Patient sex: M
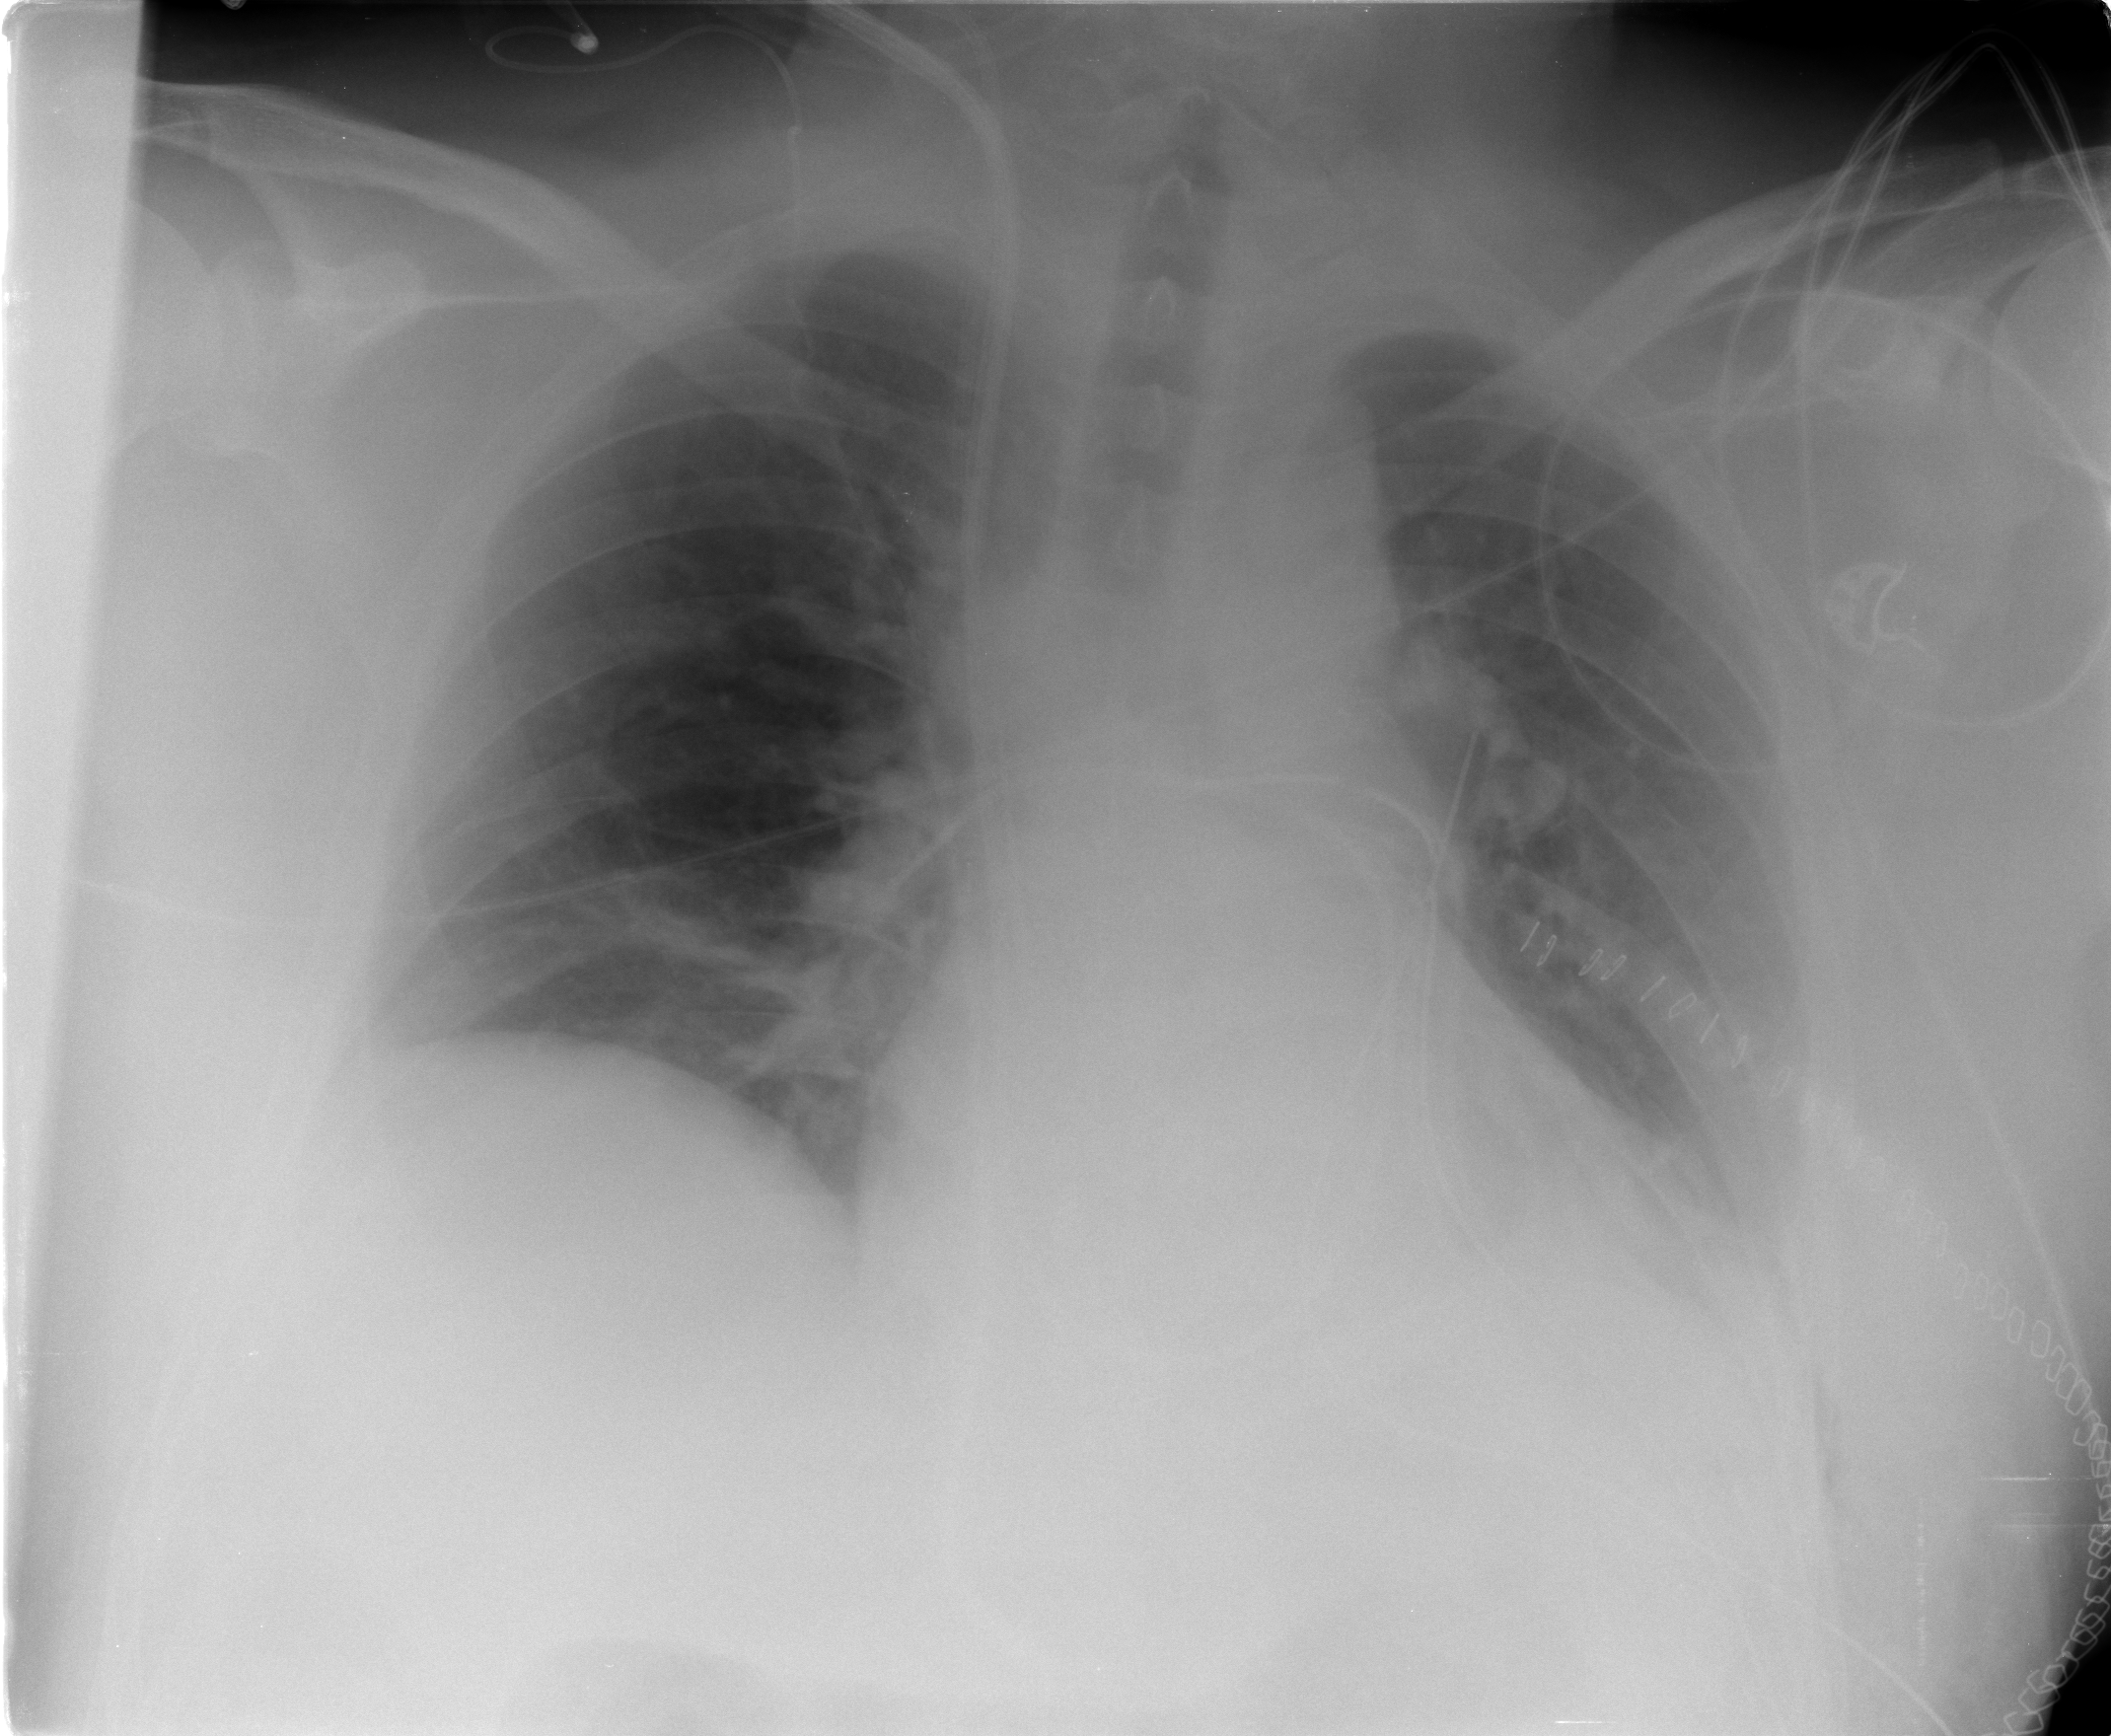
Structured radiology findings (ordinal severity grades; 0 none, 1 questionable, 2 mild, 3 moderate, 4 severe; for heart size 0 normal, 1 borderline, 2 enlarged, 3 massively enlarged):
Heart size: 0
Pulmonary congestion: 0
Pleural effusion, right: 0
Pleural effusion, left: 1
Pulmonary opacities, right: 1
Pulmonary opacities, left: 1
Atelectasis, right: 2
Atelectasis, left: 1